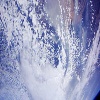
Label: cloud